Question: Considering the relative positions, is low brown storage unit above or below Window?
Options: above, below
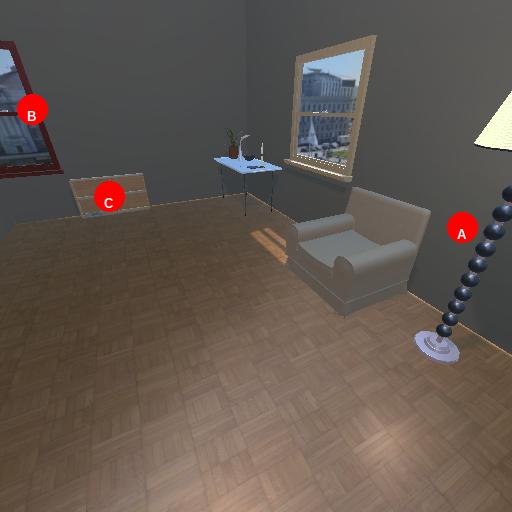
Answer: above